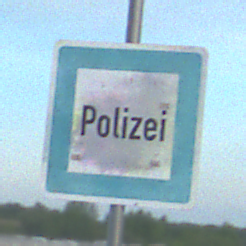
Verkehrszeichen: Polizei
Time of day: SunriseSunset
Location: Outdoor (Beach)
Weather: PartlyCloudy
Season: NotSpecified
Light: Natural